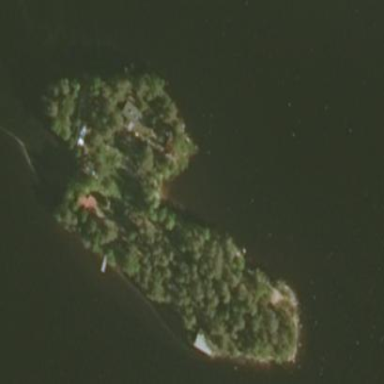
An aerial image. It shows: Image showing island.